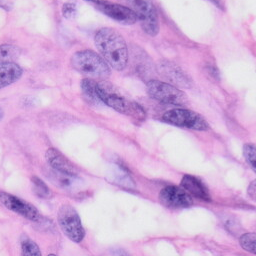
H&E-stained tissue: Skin